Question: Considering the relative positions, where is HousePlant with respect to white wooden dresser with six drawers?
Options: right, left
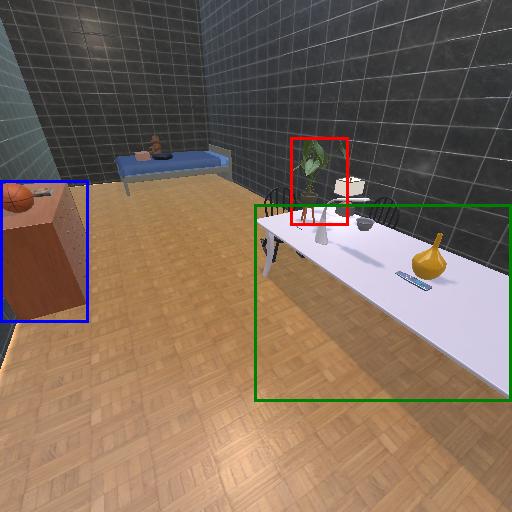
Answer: right